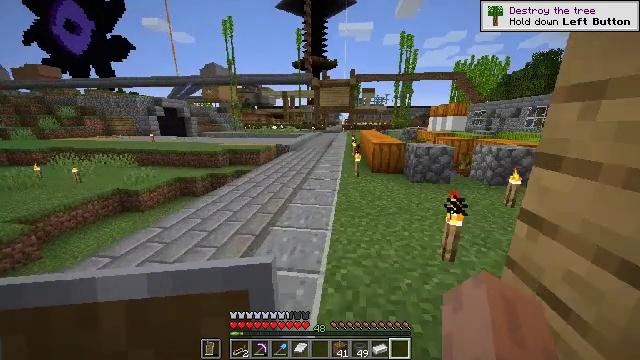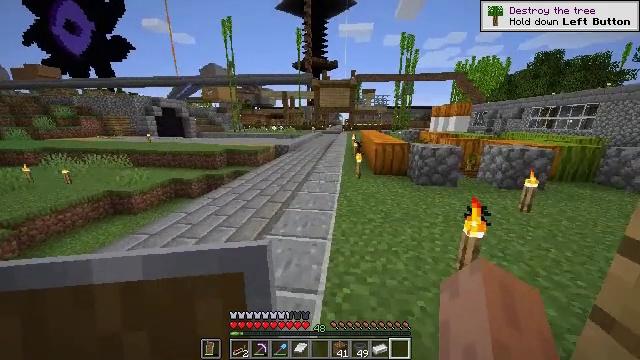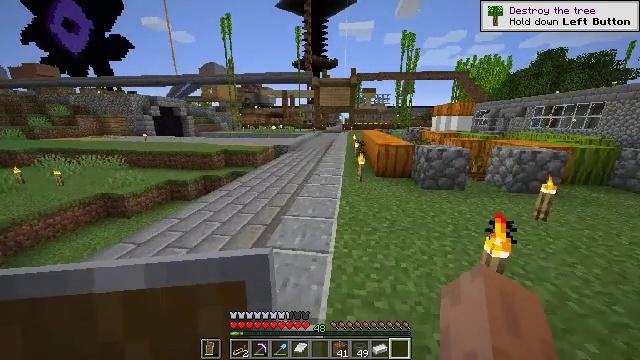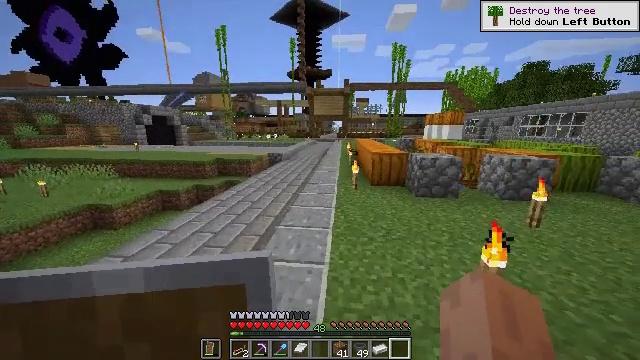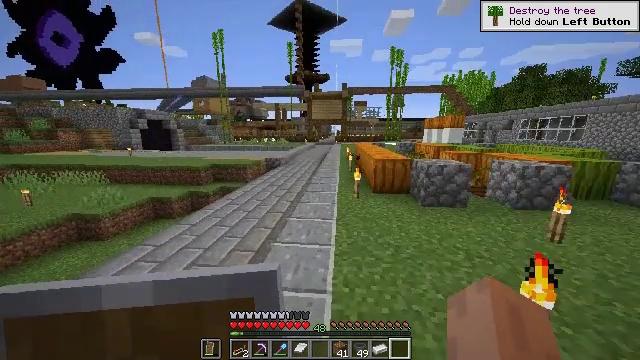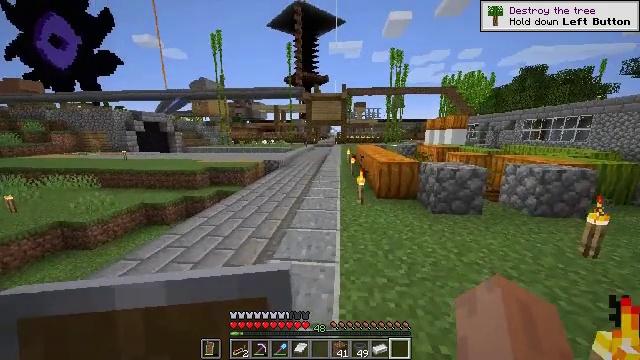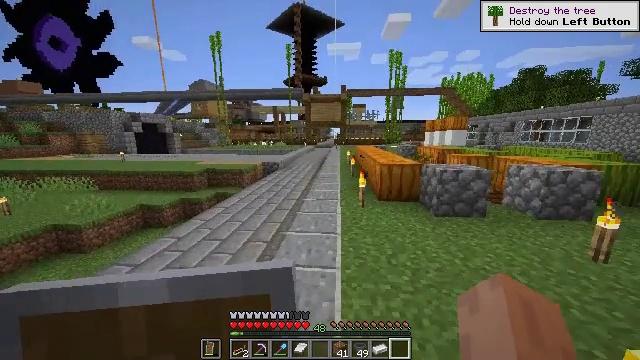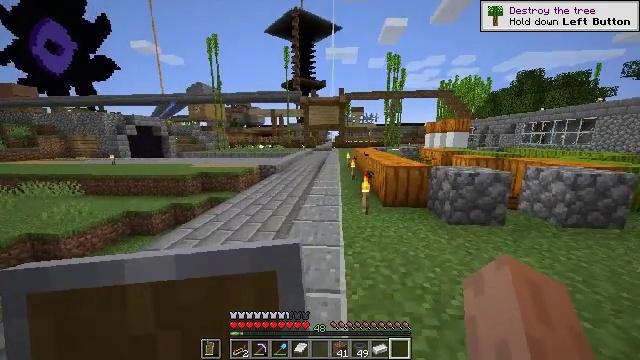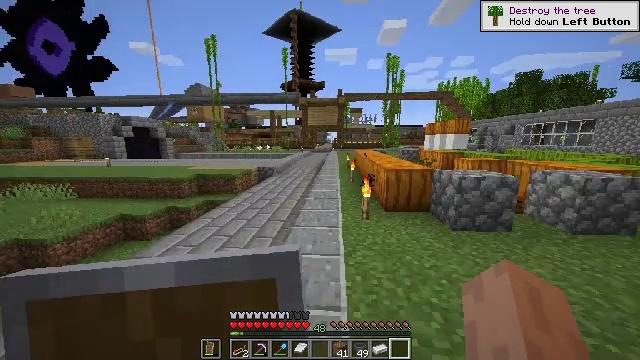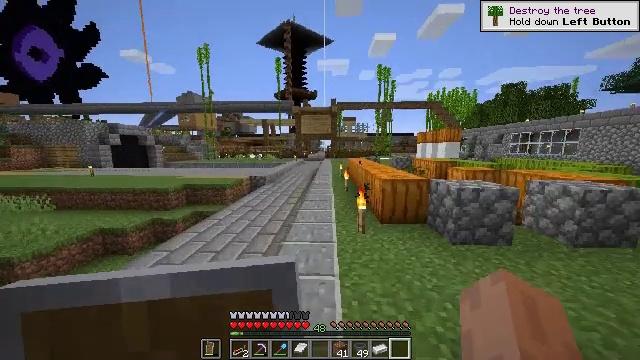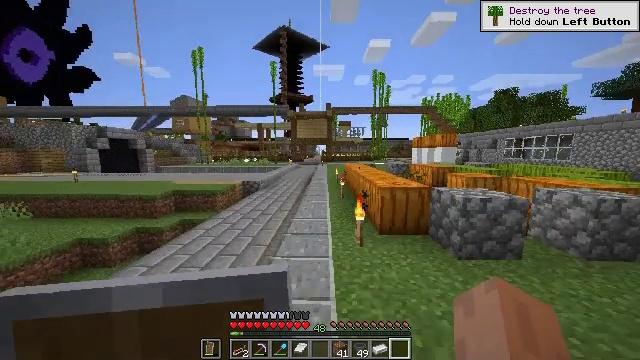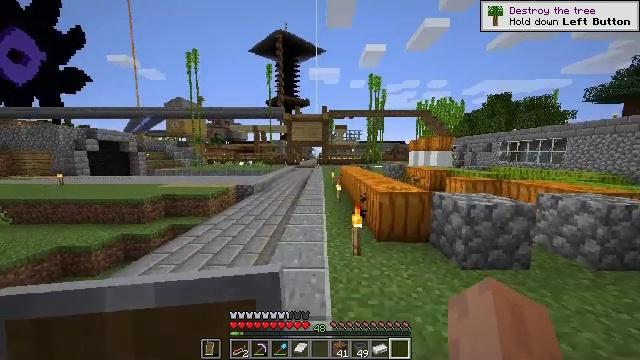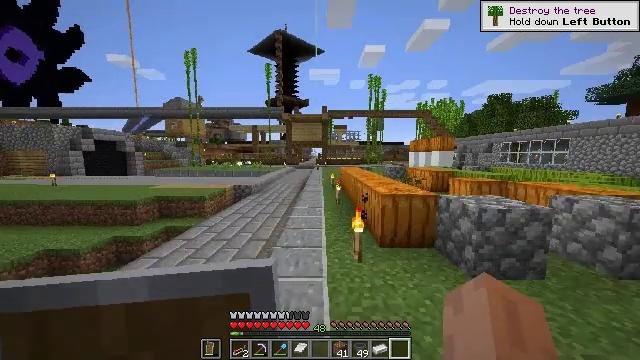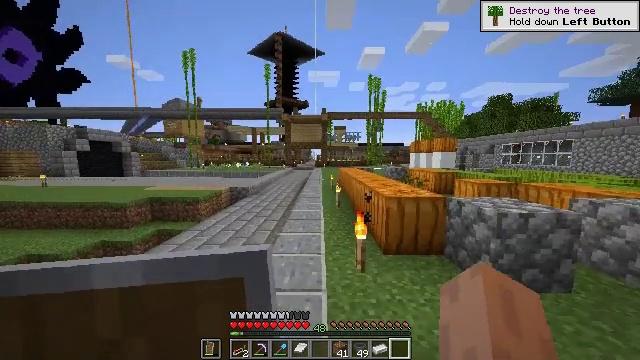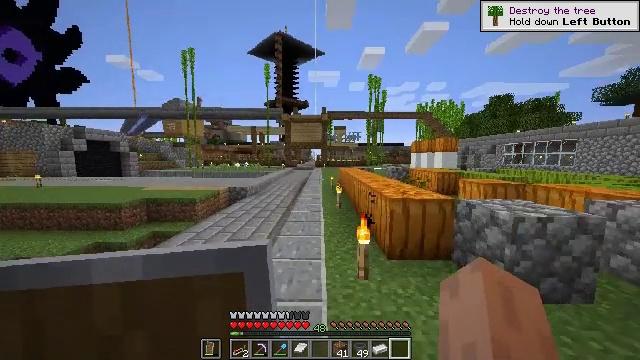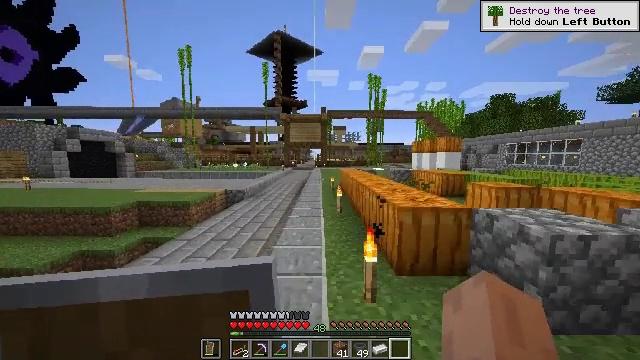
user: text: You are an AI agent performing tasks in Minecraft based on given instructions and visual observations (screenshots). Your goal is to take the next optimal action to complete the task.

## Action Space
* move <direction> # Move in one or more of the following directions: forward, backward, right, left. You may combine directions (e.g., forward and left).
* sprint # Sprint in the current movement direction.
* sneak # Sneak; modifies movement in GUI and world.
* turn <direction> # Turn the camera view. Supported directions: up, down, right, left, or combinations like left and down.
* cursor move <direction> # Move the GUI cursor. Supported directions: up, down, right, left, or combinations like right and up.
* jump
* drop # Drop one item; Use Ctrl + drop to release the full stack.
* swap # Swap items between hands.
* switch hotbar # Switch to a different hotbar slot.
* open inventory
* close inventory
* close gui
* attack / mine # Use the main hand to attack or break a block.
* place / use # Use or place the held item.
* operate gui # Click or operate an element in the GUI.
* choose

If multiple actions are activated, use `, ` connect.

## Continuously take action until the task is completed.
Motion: motion action
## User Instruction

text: Craft magenta dye.
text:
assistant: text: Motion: move forward
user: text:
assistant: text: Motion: move forward
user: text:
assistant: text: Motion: move forward, turn right and up
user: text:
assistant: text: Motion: move forward, turn up
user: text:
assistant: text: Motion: move forward
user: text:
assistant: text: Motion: move forward
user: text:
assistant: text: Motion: move forward
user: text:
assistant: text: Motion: move forward
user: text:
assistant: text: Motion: move forward, turn right and up
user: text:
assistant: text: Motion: move forward, turn right and up
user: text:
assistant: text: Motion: move forward, turn right
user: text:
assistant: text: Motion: move forward
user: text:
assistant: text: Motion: move forward
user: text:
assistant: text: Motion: move forward
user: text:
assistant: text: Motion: move forward
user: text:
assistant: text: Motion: move forward
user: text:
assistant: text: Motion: move forward
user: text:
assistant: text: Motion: move forward
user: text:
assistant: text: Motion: move forward
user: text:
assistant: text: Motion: move forward
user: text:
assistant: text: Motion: move forward
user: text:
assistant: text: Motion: move forward
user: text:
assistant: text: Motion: move forward
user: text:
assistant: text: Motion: move forward
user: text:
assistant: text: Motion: move forward
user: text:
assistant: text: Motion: move forward
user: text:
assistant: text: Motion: move forward
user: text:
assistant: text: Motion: move forward
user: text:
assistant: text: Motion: move forward
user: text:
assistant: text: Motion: move forward